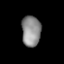
Tissue: lung
Cell type: Epithelial cells
Senescence score: 0.229
Nuclear area (px): 571
Mean DAPI intensity: 139.778